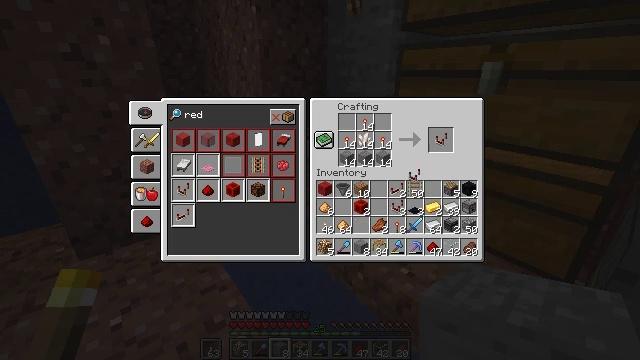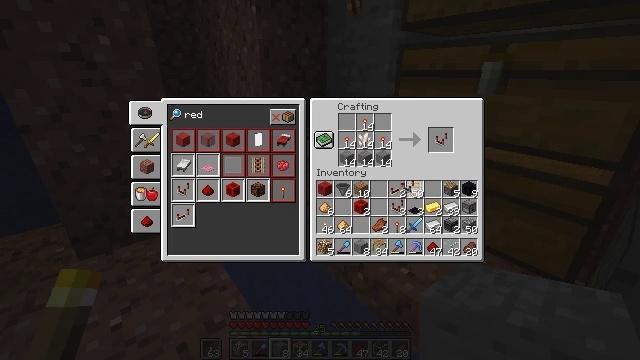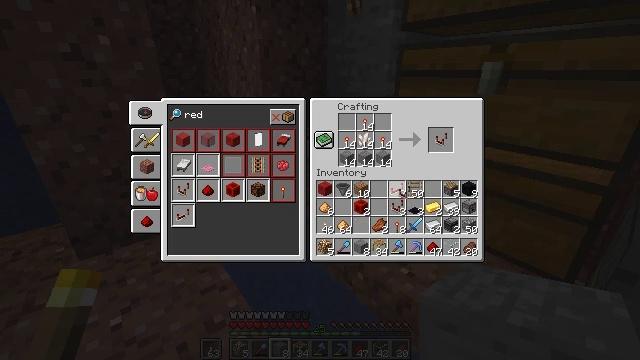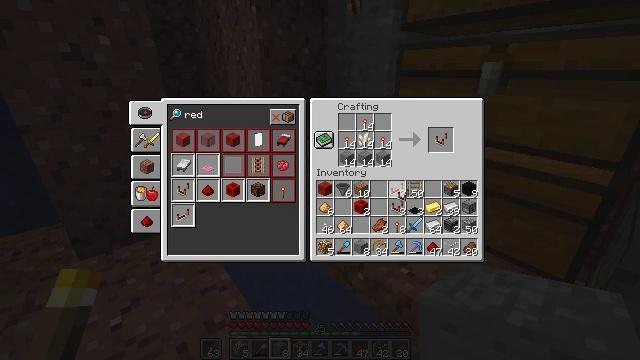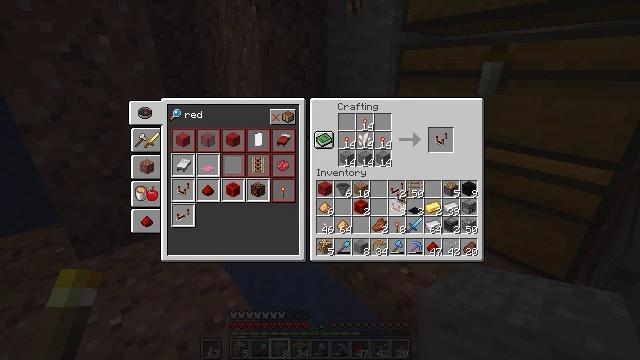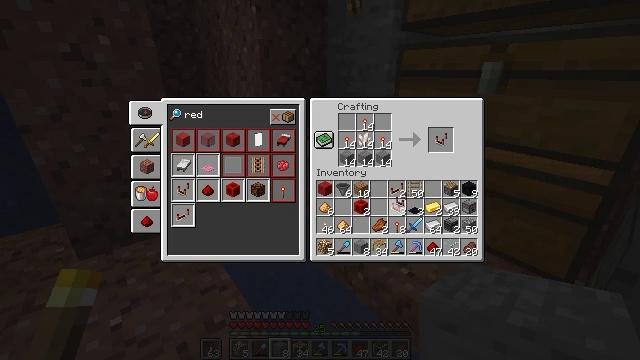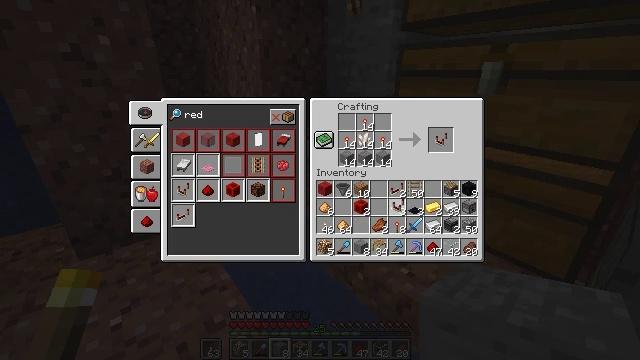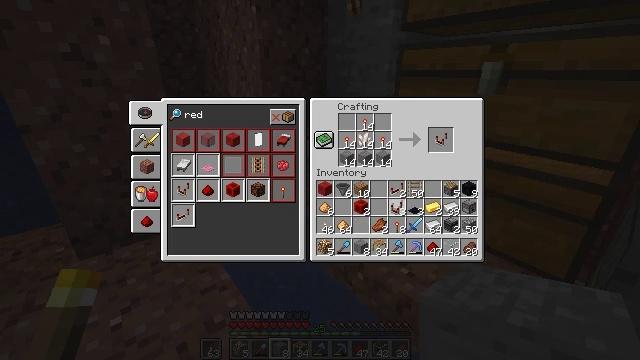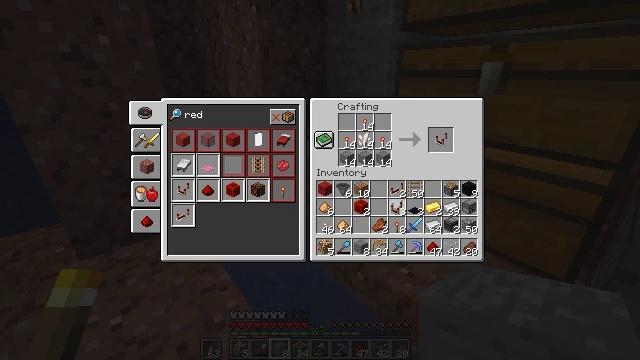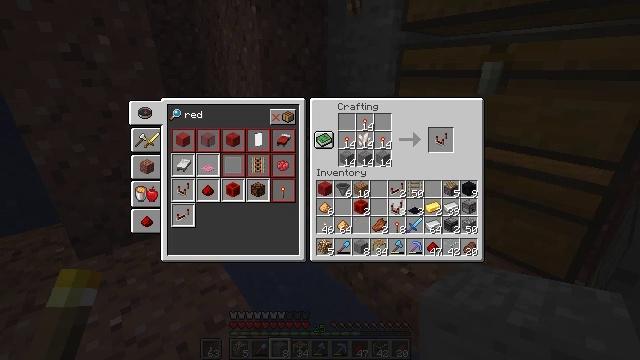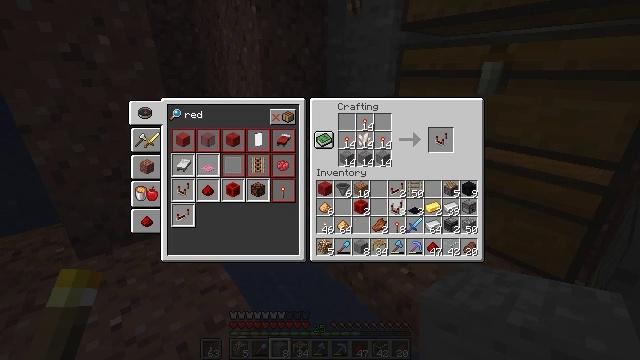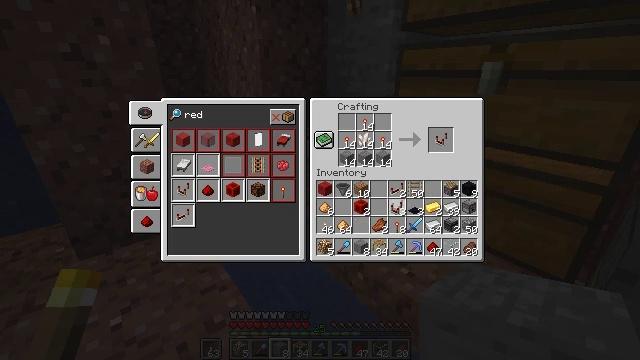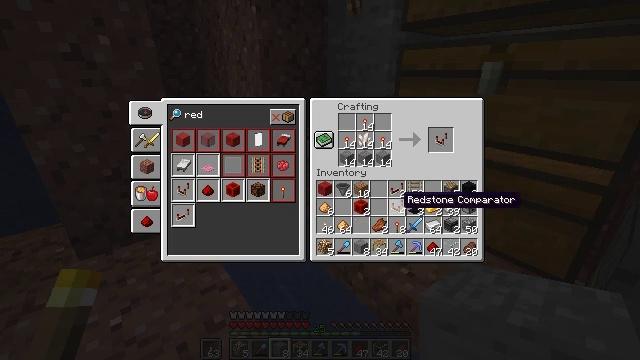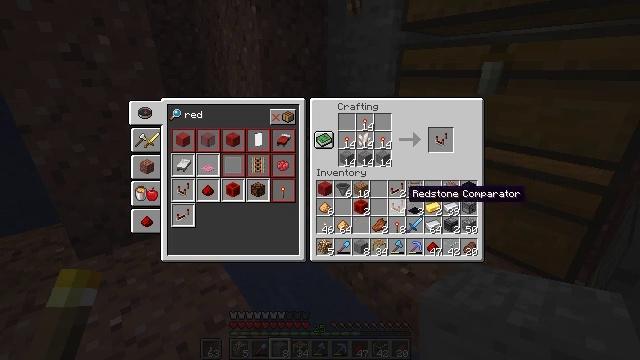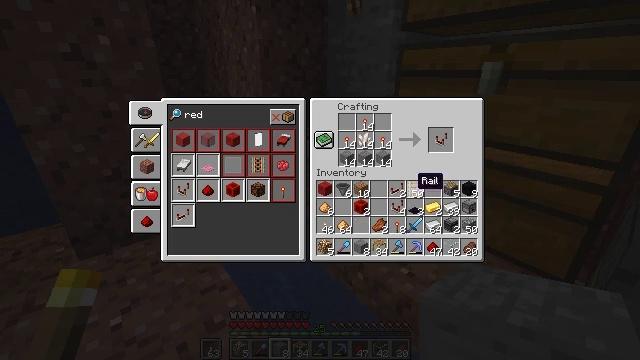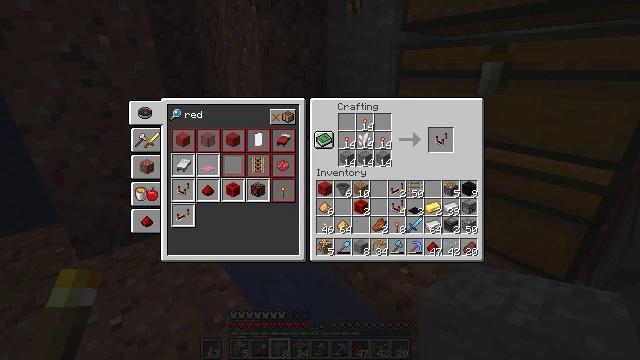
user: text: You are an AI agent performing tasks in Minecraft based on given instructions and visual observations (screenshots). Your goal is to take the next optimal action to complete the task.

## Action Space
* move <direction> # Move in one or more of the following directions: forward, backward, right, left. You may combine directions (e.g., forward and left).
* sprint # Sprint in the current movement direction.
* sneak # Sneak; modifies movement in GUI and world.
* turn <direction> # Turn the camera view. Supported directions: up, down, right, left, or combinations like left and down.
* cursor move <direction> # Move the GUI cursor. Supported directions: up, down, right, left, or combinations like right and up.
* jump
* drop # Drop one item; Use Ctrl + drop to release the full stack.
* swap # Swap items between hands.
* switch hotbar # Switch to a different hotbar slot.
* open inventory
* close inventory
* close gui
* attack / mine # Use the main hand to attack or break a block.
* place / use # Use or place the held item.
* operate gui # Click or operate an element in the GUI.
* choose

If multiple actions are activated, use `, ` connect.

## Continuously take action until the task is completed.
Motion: motion action
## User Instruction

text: Create a comparator with three redstone torches, three stones, and one nether quartz.
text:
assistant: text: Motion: cursor move down
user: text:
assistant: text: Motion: no_op
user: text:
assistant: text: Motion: no_op
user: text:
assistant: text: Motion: no_op
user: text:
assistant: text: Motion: no_op
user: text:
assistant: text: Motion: no_op
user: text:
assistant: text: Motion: no_op
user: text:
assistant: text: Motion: no_op
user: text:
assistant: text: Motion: no_op
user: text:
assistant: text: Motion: operate gui
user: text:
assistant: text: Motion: operate gui
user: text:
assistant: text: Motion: no_op
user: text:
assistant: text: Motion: no_op
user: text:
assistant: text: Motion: cursor move right and up
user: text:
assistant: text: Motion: cursor move right and up
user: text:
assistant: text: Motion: cursor move right and up
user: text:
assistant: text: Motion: no_op
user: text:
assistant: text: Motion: no_op
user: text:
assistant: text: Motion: no_op
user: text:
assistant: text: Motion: no_op
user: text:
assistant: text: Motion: no_op
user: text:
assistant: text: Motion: no_op
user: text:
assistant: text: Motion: operate gui
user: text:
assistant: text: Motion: operate gui
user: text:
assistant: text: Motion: cursor move down
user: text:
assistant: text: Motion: cursor move left and down
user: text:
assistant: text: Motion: cursor move left and down
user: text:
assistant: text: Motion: no_op
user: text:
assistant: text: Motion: no_op
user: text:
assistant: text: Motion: no_op